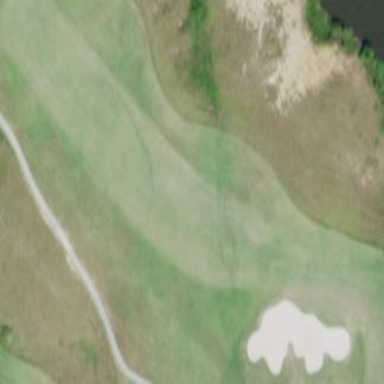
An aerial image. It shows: Golf fairway with grass surface.